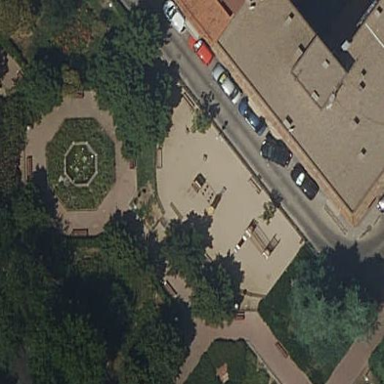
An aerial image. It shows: Lovely park for leisure and relaxation.